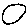
Label: circle